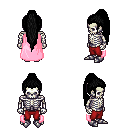
a pixel art fantasy rpg character, male body template, skeleton, pink cape, red pants, black extra-long topknot hairstyle, metal boots, four views (front, back, left, right), 2x2 character sprite sheet, small pixel art, hard edges, no anti-aliasing